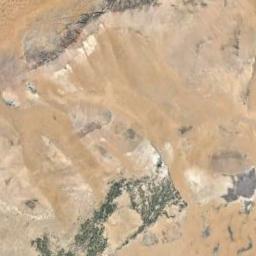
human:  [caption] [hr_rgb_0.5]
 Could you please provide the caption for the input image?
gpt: The desert has yellow sand and some mountains .

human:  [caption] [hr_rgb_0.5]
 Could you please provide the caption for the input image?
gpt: There are yellow desert with lines of green plants .

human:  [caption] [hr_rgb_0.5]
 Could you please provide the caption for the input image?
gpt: The light yellow desert covers the gray bare land beside the green land .

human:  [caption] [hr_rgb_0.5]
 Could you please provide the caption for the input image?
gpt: There are some bare rocks in this desert .

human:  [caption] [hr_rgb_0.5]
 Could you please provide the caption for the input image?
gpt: There are some green land on a desert .